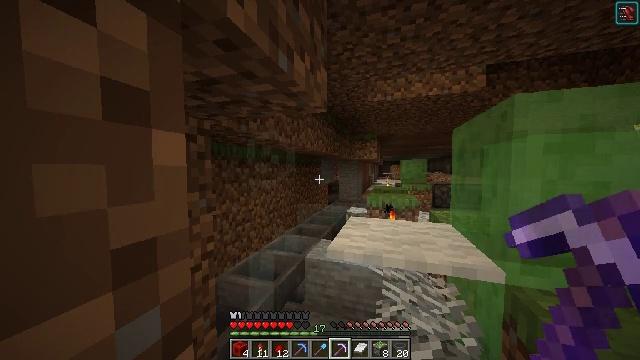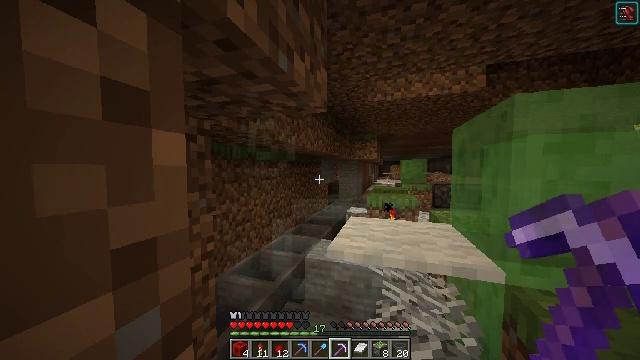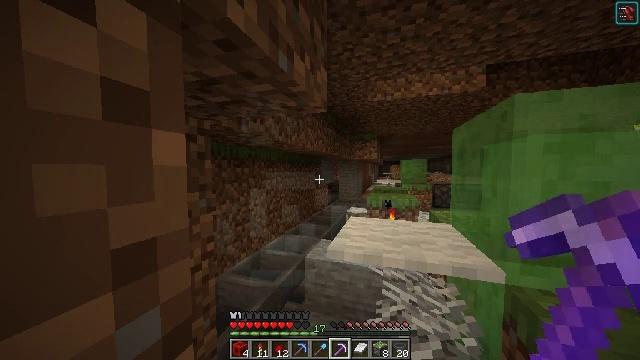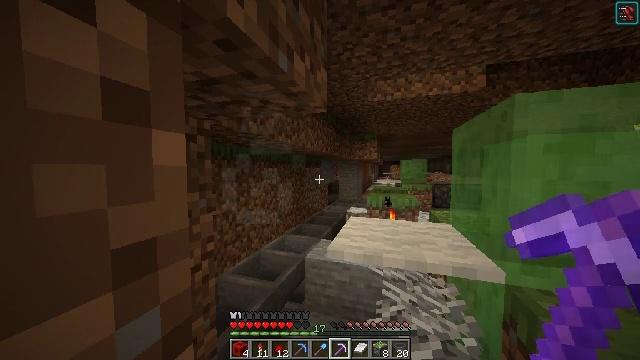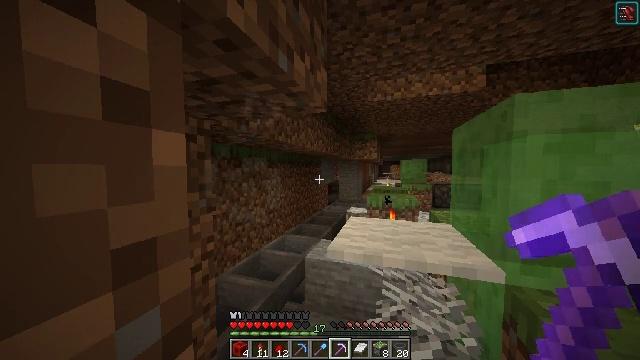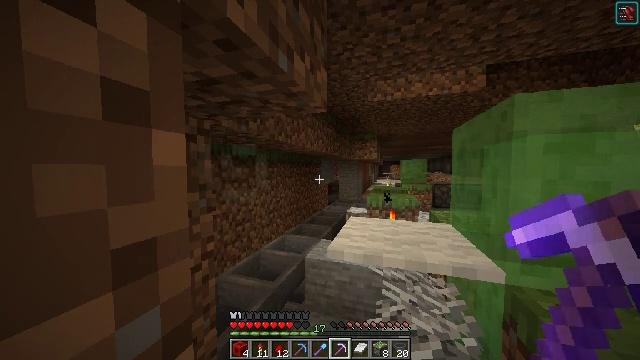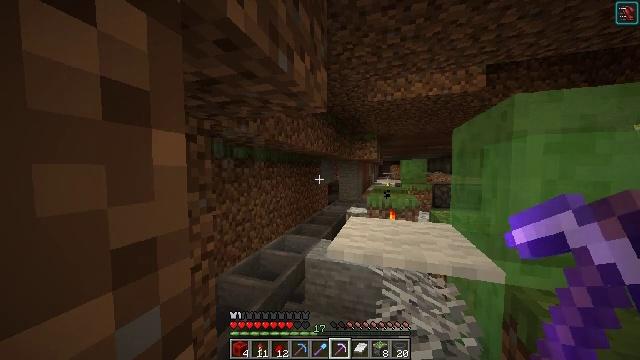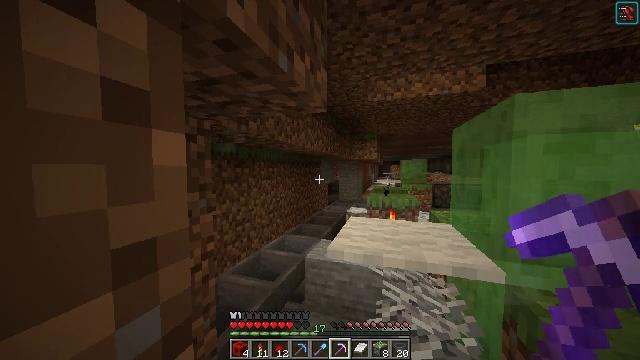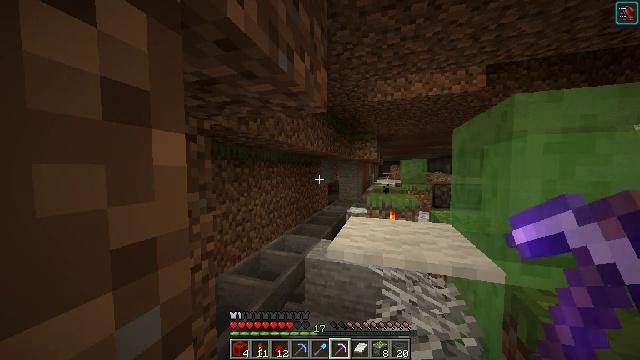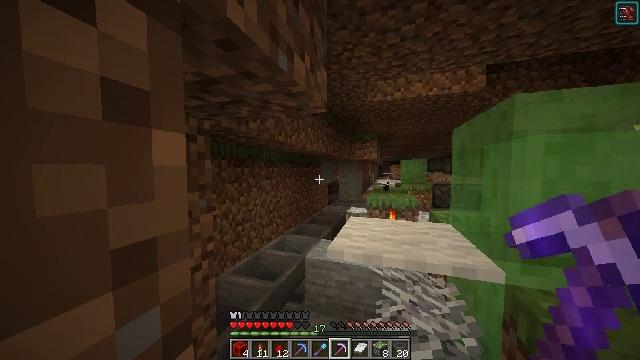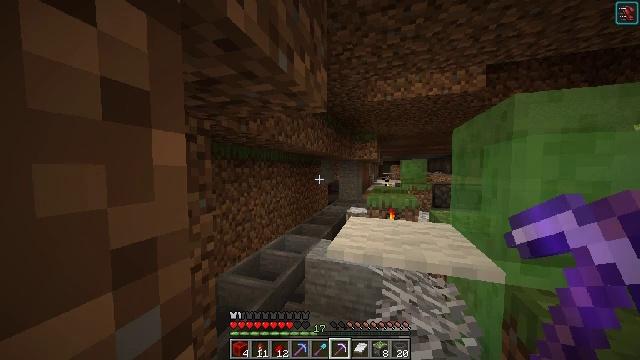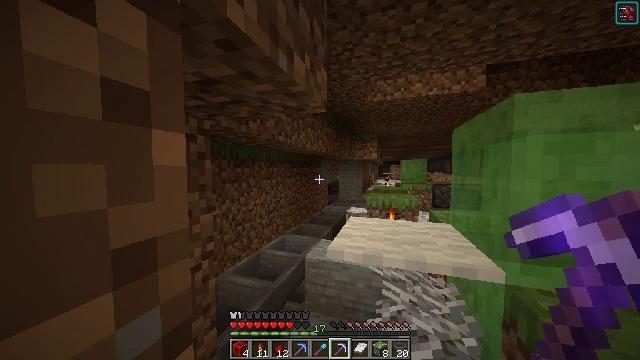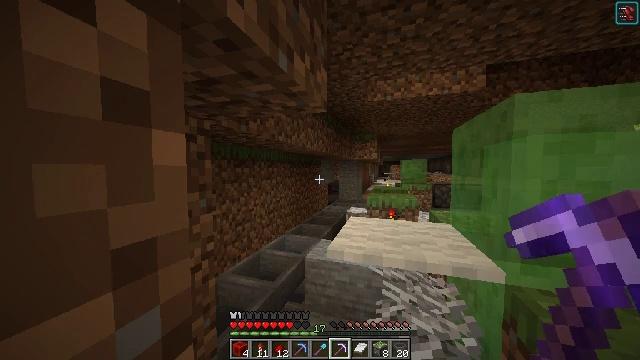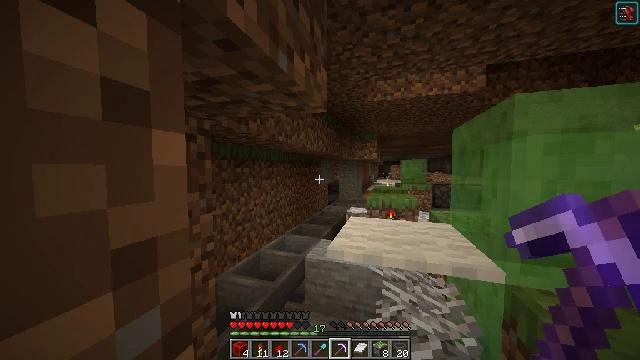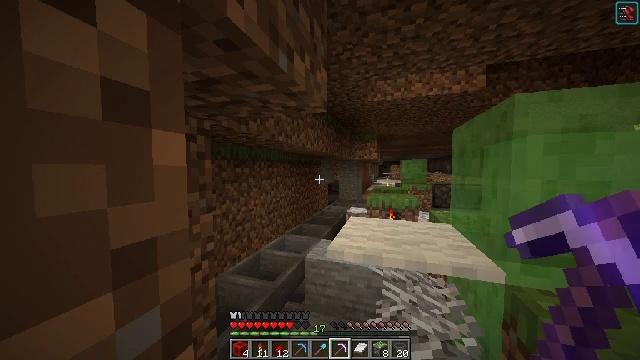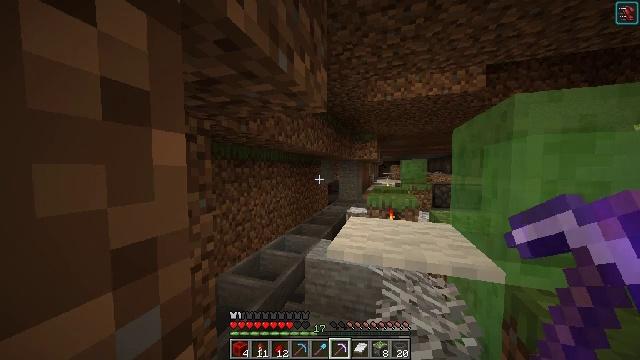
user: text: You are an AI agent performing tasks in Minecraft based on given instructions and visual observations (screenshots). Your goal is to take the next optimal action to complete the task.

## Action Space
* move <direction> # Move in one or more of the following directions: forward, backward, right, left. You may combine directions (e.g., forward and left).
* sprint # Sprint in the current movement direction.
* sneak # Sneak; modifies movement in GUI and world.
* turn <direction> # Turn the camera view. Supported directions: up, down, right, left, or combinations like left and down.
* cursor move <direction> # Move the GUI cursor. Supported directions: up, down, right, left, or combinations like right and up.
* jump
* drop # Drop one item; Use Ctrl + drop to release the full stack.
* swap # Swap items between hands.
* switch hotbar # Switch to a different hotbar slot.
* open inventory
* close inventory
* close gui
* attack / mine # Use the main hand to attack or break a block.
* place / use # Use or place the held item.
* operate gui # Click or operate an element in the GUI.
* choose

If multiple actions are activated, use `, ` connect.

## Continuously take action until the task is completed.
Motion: motion action
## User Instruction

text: Break the white carpet block.
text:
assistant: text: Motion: no_op
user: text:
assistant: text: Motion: no_op
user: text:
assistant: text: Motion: no_op
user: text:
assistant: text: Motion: no_op
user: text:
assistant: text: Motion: no_op
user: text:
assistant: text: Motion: no_op
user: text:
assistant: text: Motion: no_op
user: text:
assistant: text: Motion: no_op
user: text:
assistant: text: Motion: no_op
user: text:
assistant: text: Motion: no_op
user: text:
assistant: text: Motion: no_op
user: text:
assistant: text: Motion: no_op
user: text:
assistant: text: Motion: no_op
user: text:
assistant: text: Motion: no_op
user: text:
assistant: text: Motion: no_op
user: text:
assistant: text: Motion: no_op
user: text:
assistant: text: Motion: no_op
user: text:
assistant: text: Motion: no_op
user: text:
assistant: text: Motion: no_op
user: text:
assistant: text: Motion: no_op
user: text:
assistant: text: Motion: no_op
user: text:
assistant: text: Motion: no_op
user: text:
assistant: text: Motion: no_op
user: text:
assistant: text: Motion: no_op
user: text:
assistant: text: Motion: no_op
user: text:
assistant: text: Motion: no_op
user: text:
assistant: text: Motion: no_op
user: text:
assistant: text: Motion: no_op
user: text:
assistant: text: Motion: no_op
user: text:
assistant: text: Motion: no_op